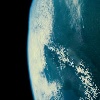
Label: cloud